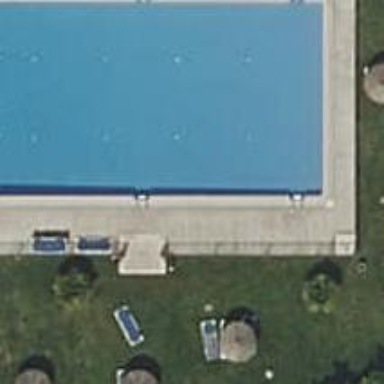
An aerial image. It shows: Swimming pool located in leisure land.